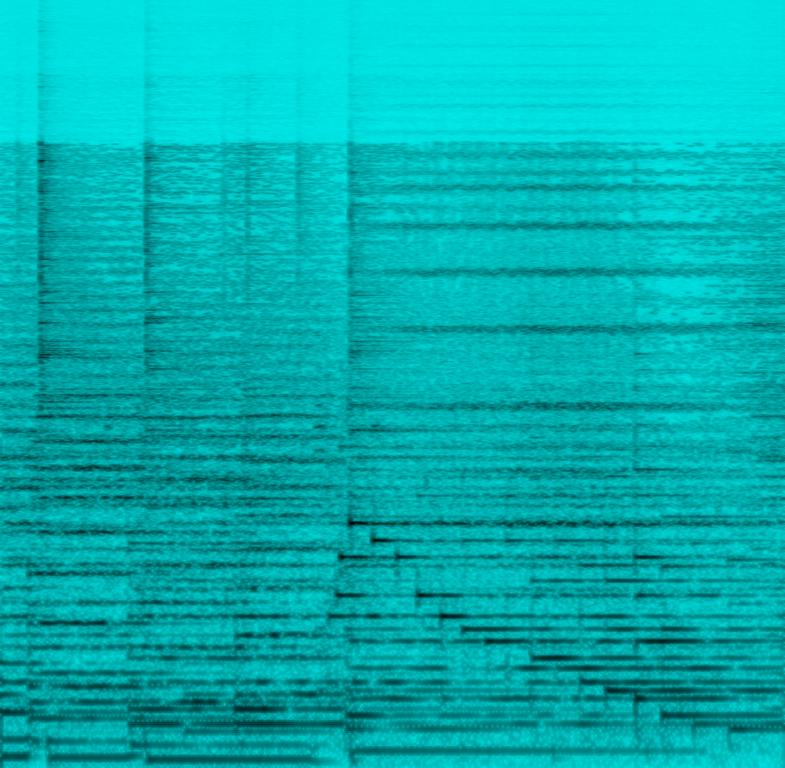
The low quality recording features a live performance of a ballad song that consists of sustained strings, soft crash cymbals and soft piano melody. At the very end of the loop, there are passionate muddy female vocals. It sounds passionate, emotional and heartfelt, while it is a bit noisy too.